Question: I am trying to visualize some data using cubism every 10 mins.
I am facing problems while cubism displays data. The metric definition is all fine as i saw while debugging but it visualizes data at the wrong time.
Here is where the push into values happen -
'''
while((i += step) < stop) {
var key = (new Date(i)).getTime();
for(var j=0; j<rec24.length; j++){
if((rec24[j].receiveddate <= key) && (rec24[j].receiveddate > (key - 600000))){
var value = rec24[j].gtse;
values.push(value);
}
else{
values.push(null);
}
}
}
callback(null, values = values.slice((start - stop) / step));
'''
Here is how it looks now. Kinda strange since it renders for Fri 28 8:10AM, Fri 28 9:40PM, Sat 29 11:10AM and so on. Here is how it looks now
Am i missing something here ?
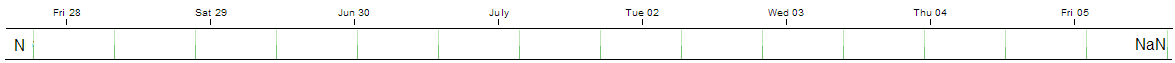
Answer: silly mistake. was pushing null for every step.
'''
while((i += step) < stop) {
var key = (new Date(i)).getTime();
var pushFlag = new Boolean();
pushFlag = false;
for(var j=0; j<rec24.length; j++){
if((rec24[j].receiveddate <= key) && (rec24[j].receiveddate > (key - 600000))){
var value = rec24[j].gtse;
values.push(value);
pushFlag = true;
}
}
if(!pushFlag){
values.push(null);
}
}
callback(null, values = values.slice((start - stop) / step));
'''